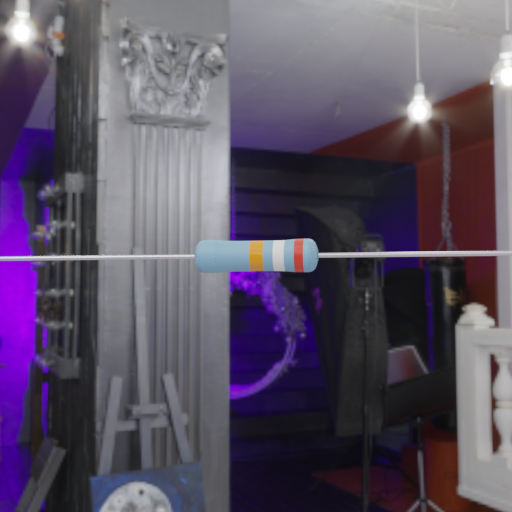
Resistor colour bands (in order): orange, white, red